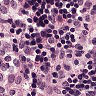
Metastatic tissue present: no